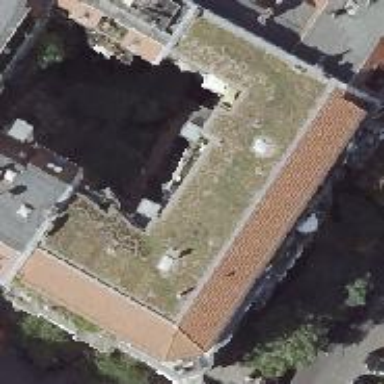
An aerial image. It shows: Grey apartment building with red gambrel roof made of roof tiles.